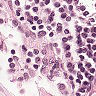
Metastatic tissue present: no